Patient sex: M
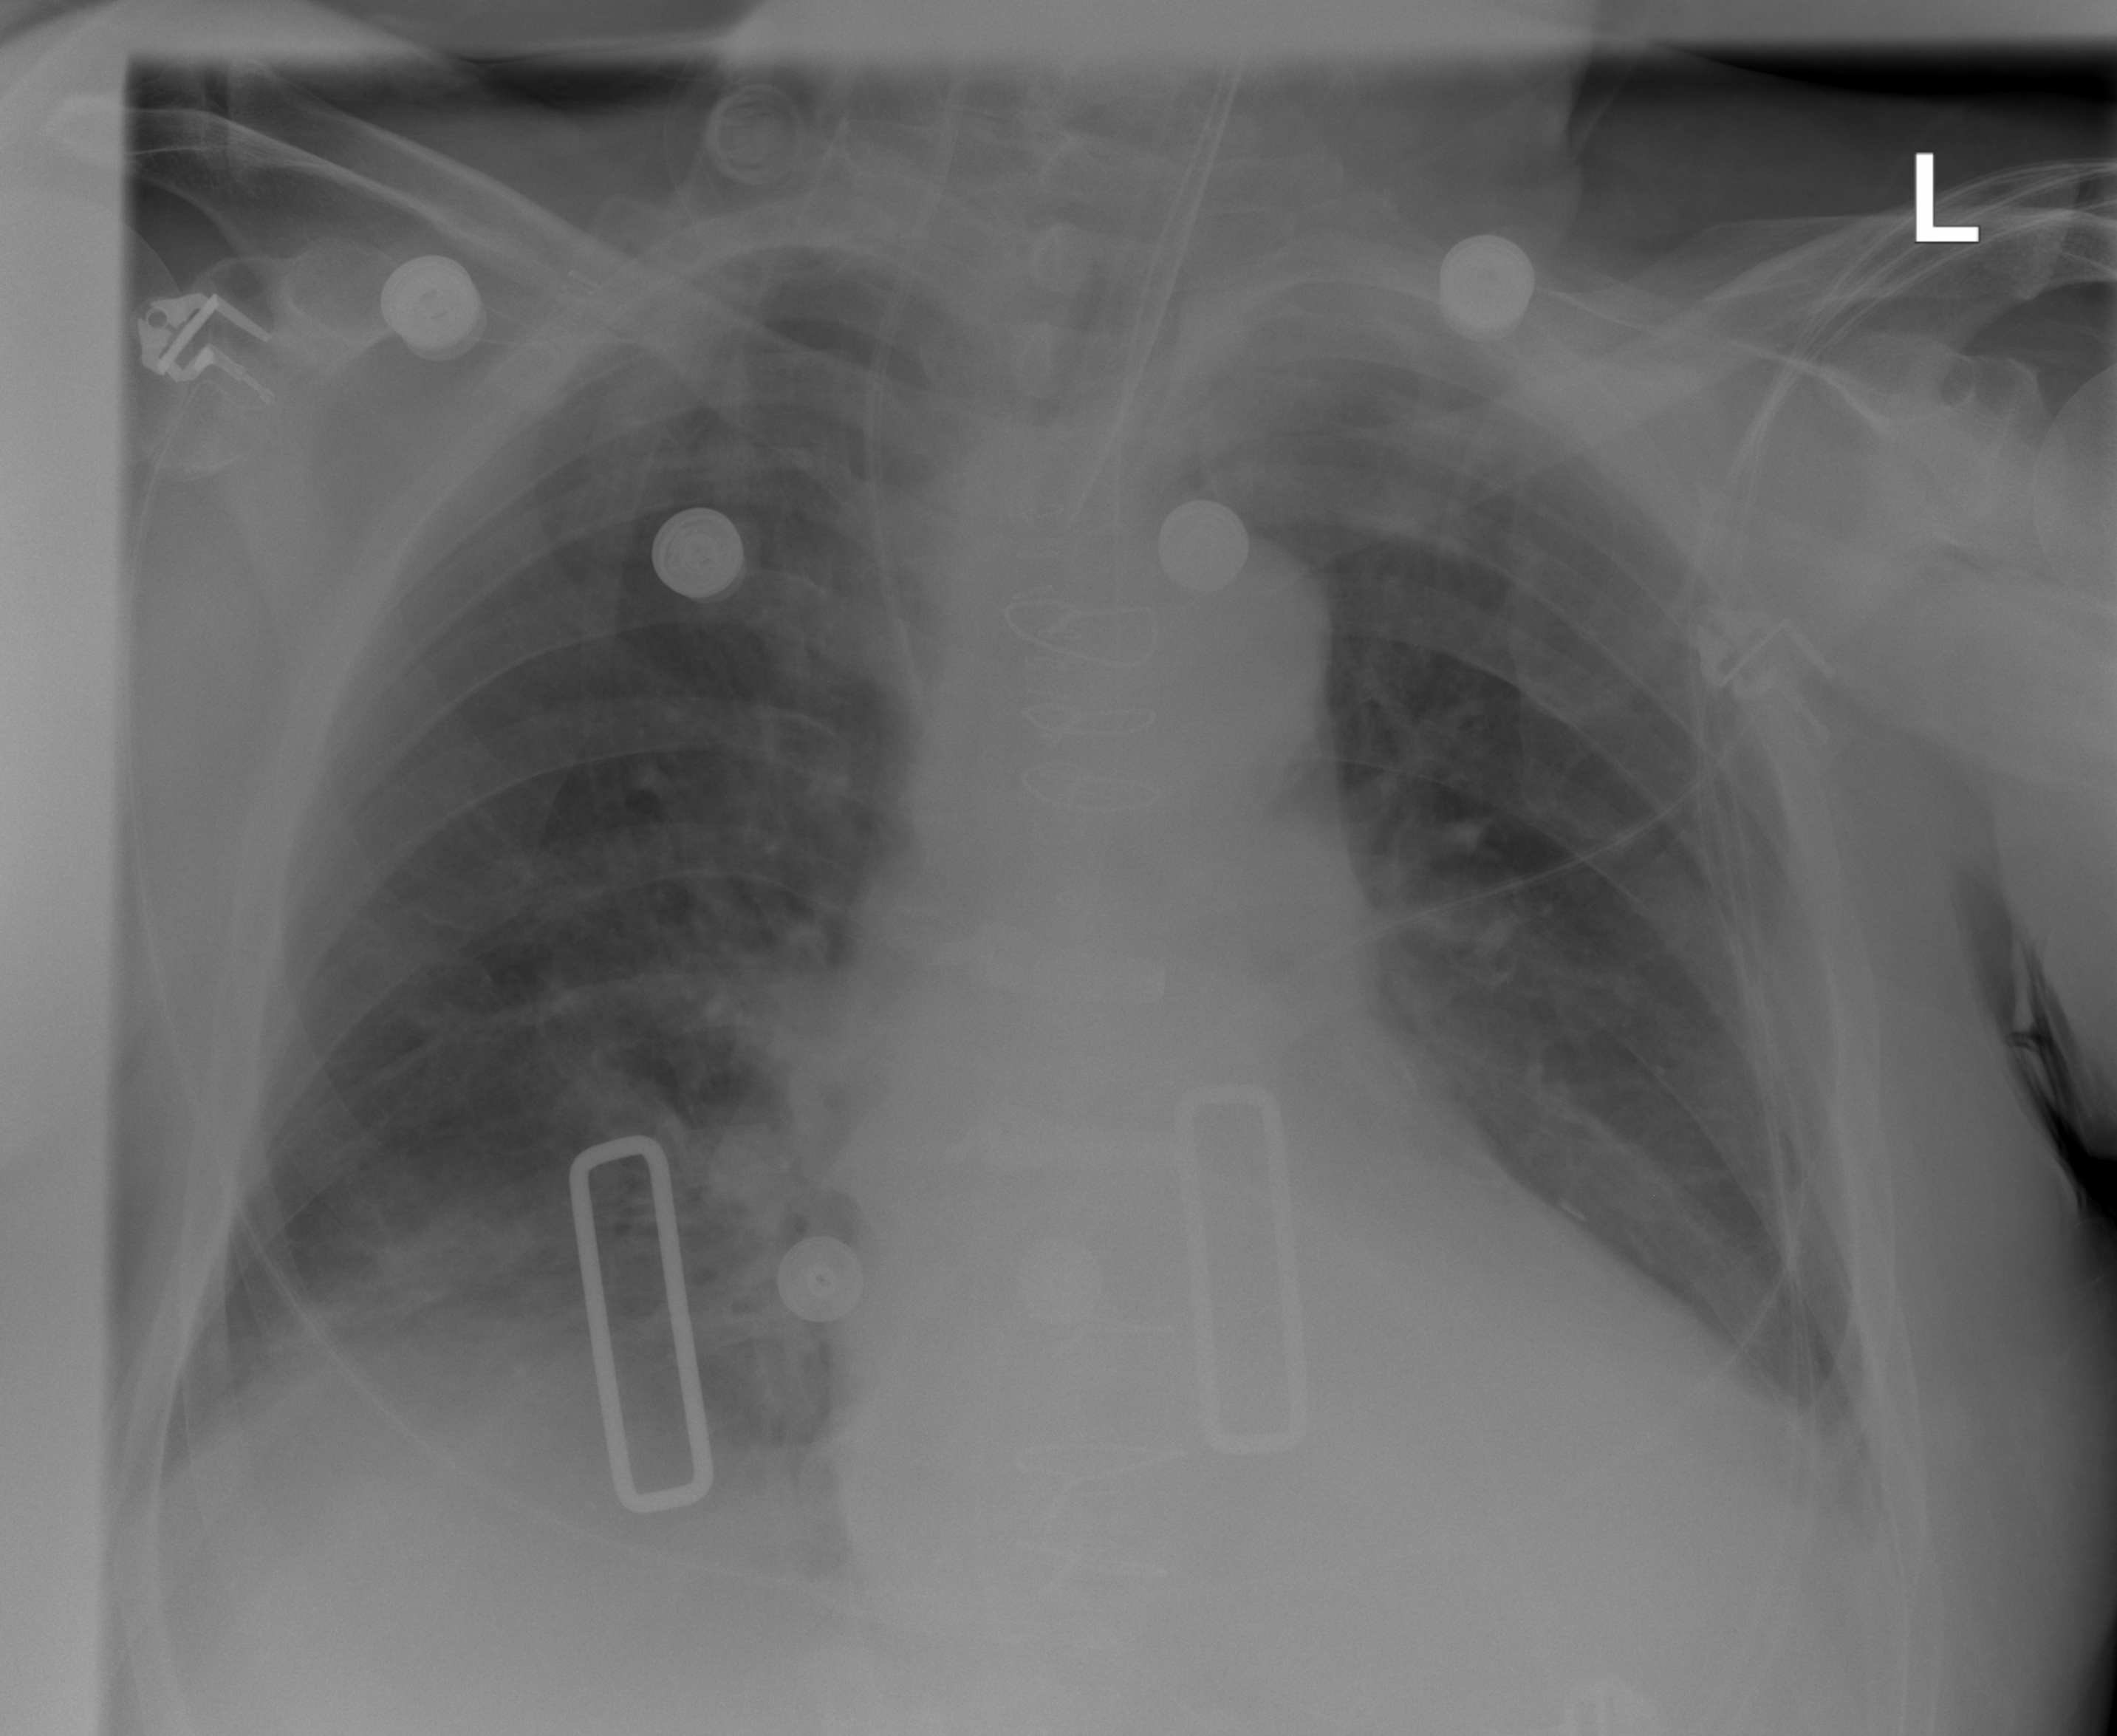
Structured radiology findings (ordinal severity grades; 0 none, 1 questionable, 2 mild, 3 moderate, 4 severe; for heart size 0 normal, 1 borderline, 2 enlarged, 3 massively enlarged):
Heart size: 2
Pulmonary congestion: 0
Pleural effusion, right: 0
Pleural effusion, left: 1
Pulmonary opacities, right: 0
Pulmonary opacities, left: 0
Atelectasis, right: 1
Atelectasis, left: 1